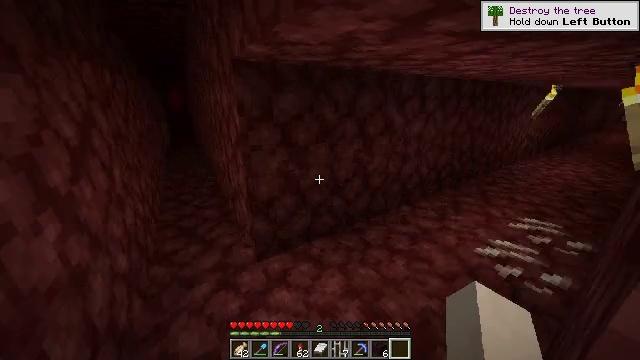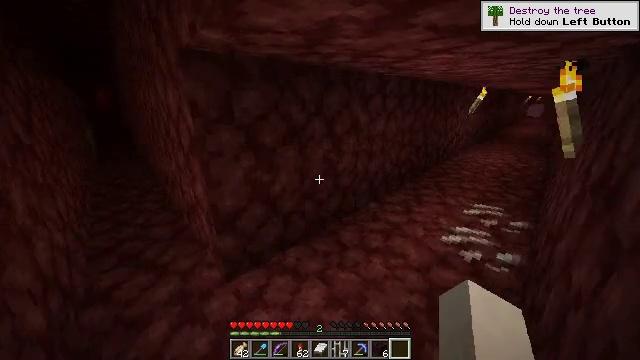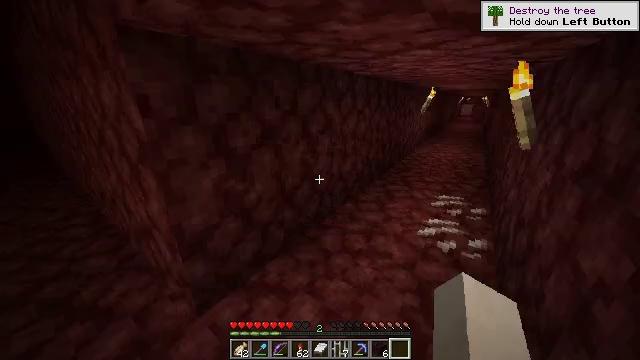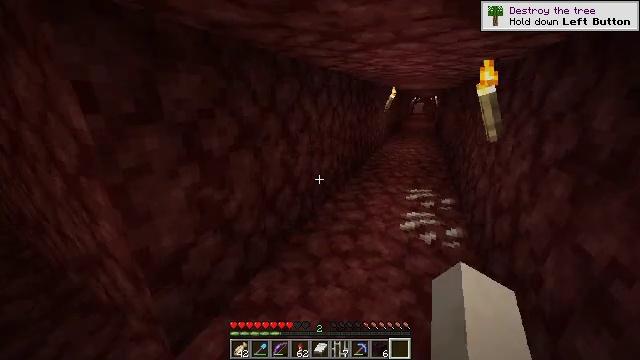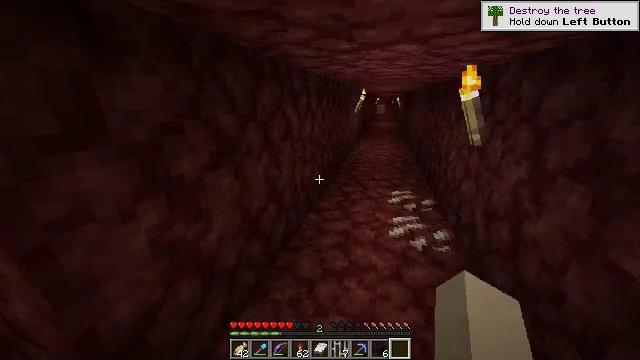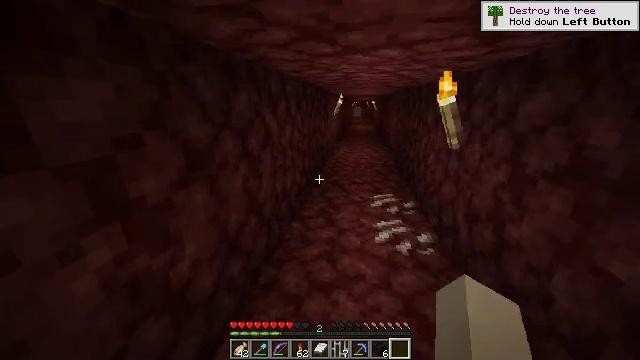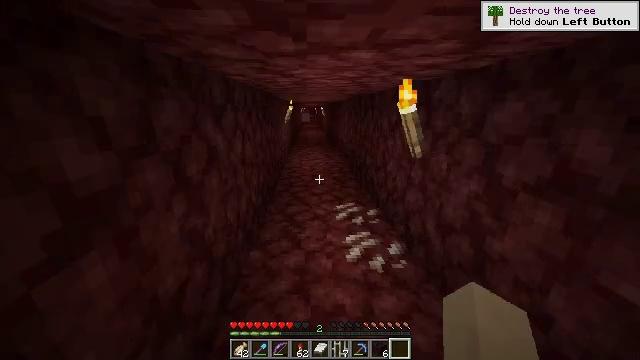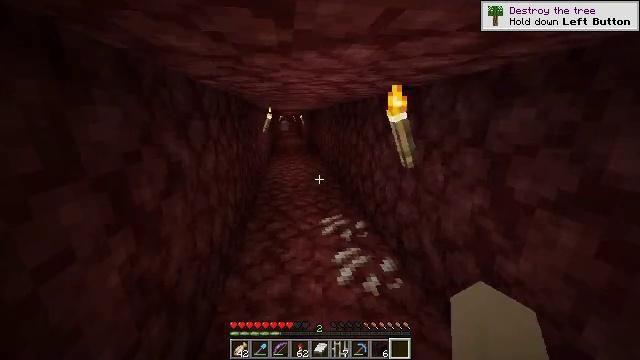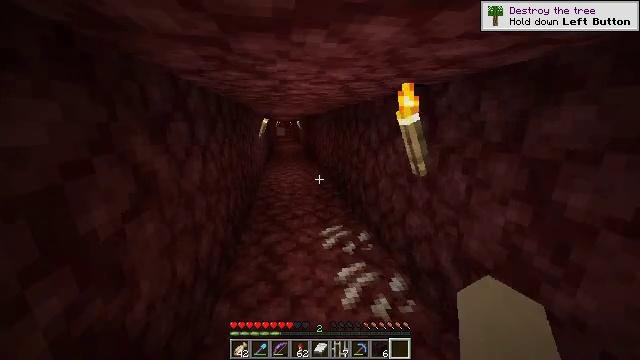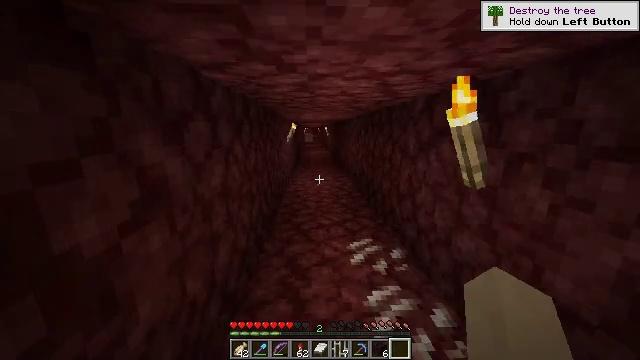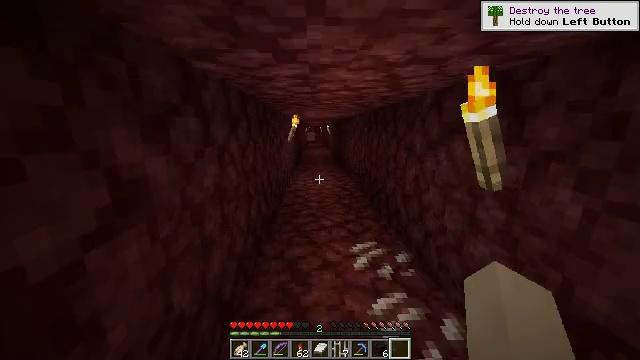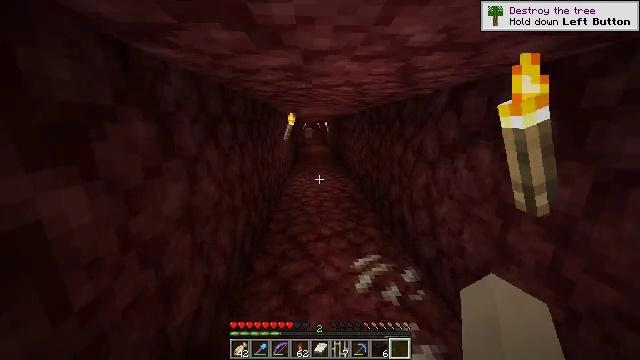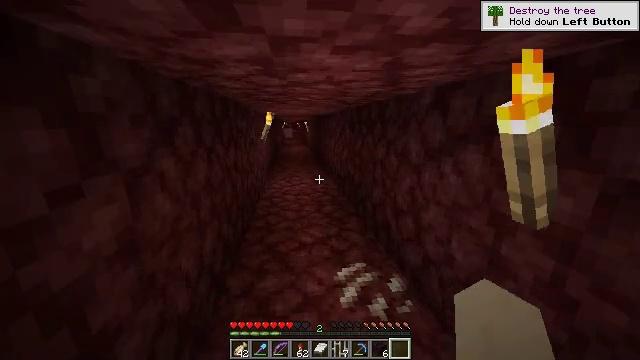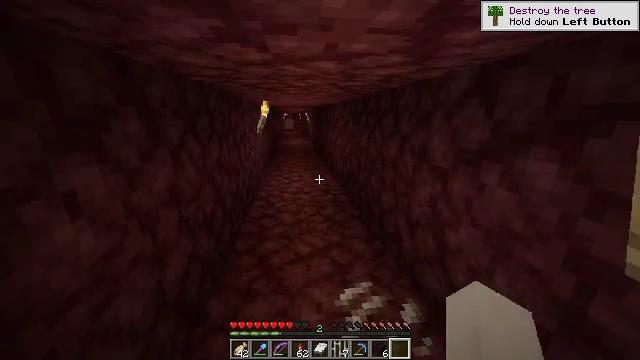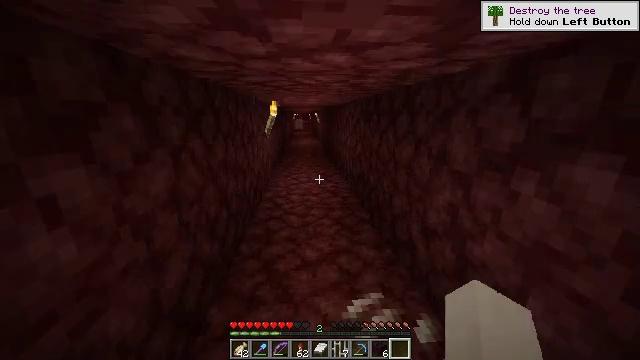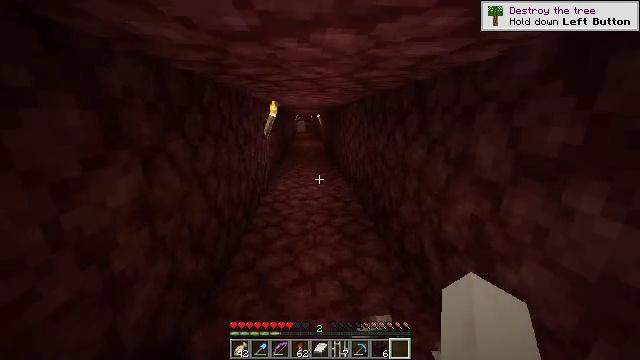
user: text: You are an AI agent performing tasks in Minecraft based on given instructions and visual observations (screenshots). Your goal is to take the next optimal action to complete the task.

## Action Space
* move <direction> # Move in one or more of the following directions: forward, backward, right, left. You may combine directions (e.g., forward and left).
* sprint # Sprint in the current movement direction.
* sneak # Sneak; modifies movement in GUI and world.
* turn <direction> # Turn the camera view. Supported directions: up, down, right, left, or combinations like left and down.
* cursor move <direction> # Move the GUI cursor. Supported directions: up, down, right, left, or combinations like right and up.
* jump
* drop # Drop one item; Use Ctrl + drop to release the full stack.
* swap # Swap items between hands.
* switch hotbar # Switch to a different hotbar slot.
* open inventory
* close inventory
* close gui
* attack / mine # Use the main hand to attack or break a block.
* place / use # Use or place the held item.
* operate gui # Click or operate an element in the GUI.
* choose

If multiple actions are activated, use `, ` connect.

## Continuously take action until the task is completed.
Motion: motion action
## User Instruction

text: Use nether bricks to craft a nether brick slab.
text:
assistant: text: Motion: move forward and move left, turn right
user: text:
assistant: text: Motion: move forward and move left, turn right
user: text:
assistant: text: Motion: move forward and move left, turn right
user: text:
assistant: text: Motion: move forward, turn right
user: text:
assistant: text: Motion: move forward, turn right
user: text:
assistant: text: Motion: move forward, turn right and up
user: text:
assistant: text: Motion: move forward, turn right and up
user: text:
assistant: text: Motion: move forward, turn up
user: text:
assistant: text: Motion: move forward, turn left and up
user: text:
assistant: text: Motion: move forward
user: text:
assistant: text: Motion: move forward
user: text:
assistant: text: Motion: move forward, turn right
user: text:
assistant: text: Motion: move forward, turn down
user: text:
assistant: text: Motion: move forward, turn left
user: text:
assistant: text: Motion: move forward
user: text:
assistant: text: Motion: move forward, turn right
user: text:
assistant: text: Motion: move forward, turn right
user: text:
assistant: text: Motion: no_op
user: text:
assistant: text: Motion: no_op
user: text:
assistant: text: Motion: no_op
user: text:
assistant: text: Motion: turn left
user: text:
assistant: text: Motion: turn left
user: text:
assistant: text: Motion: turn left
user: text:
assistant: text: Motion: turn left
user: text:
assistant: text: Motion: no_op
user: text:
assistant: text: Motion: no_op
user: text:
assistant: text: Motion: no_op
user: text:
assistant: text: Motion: move forward
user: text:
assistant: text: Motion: move forward
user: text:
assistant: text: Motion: no_op